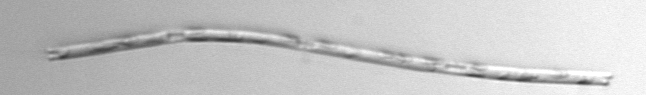
Label: Eucampia_morphytype1